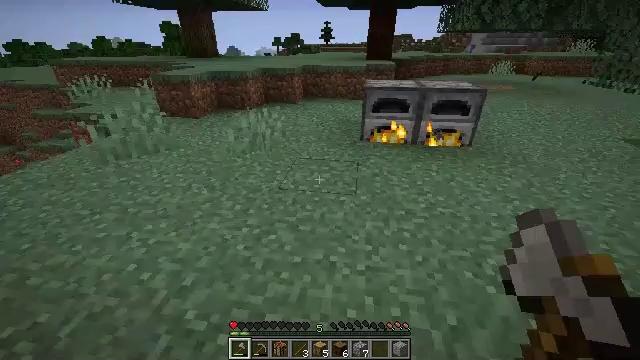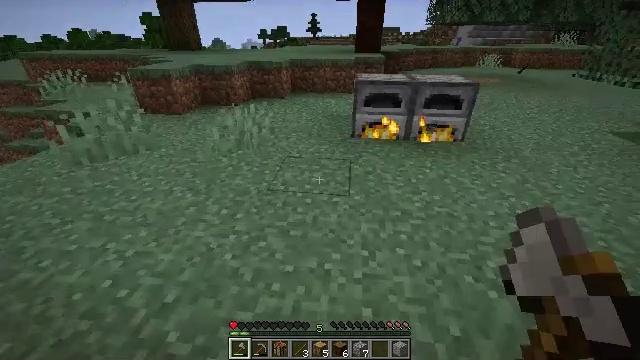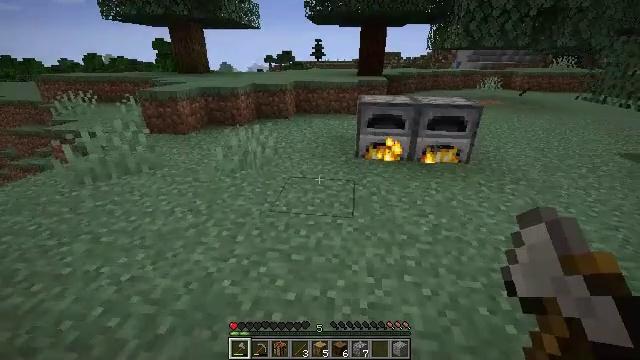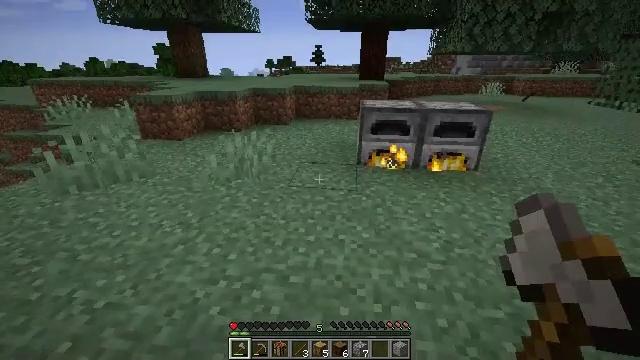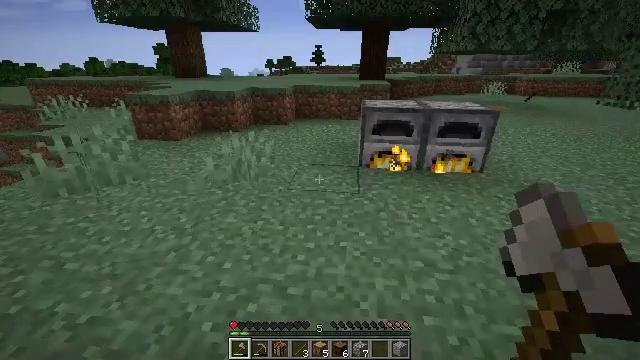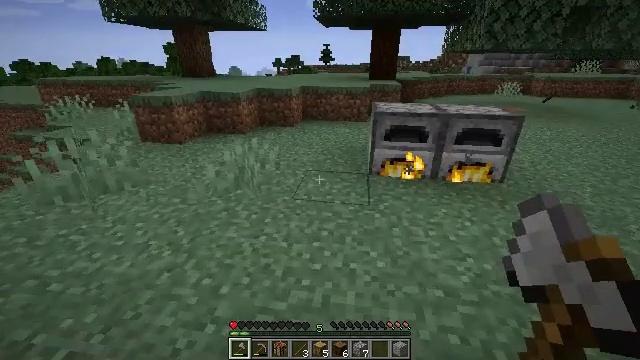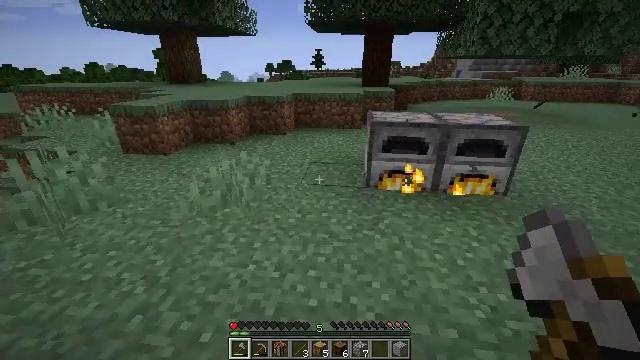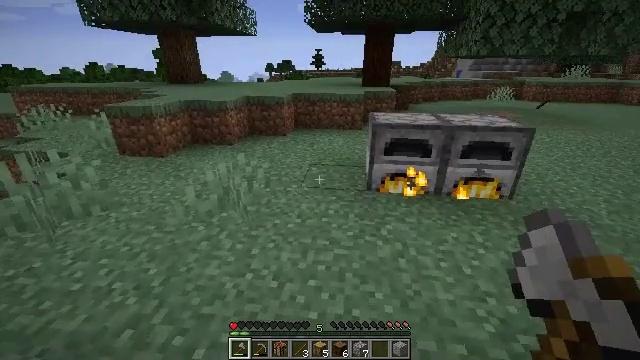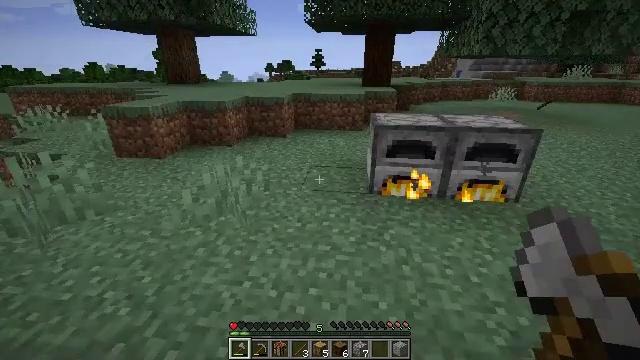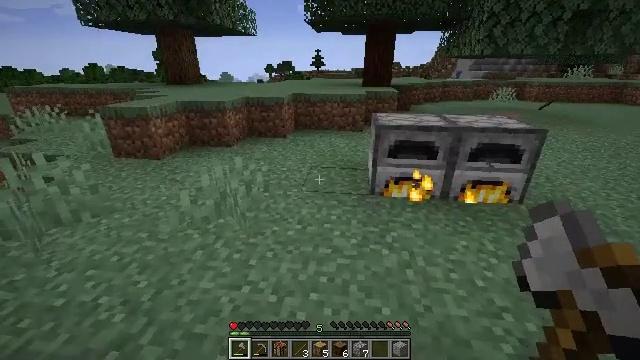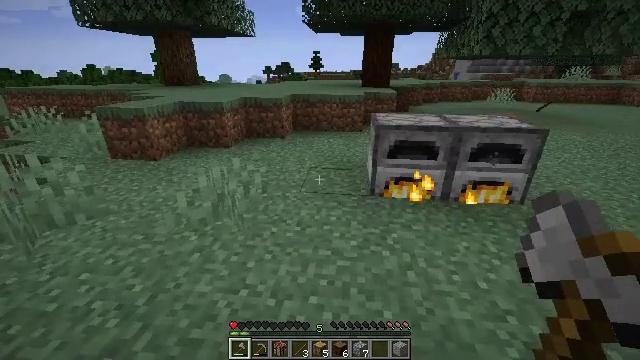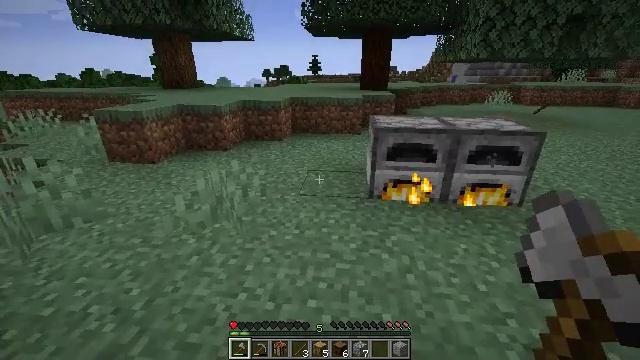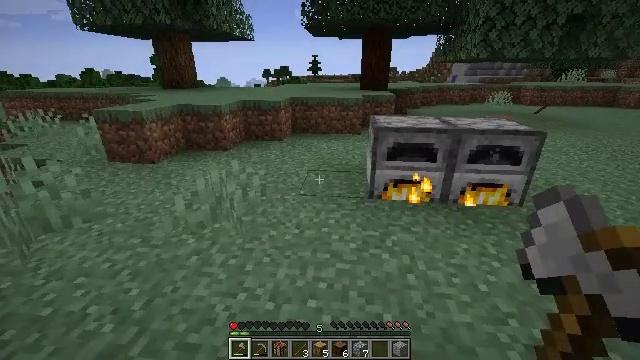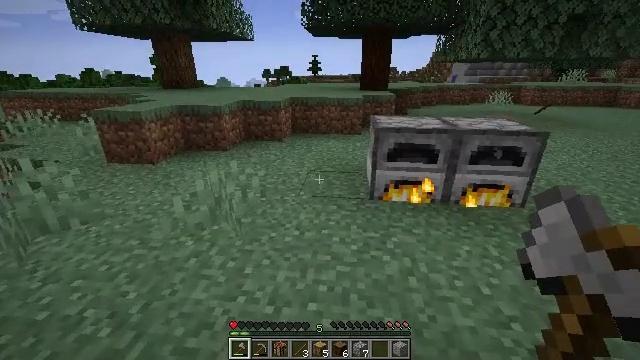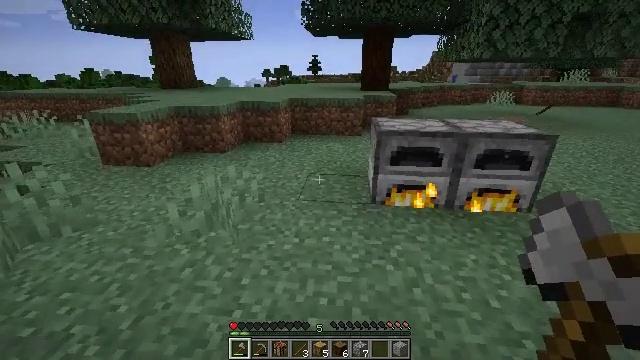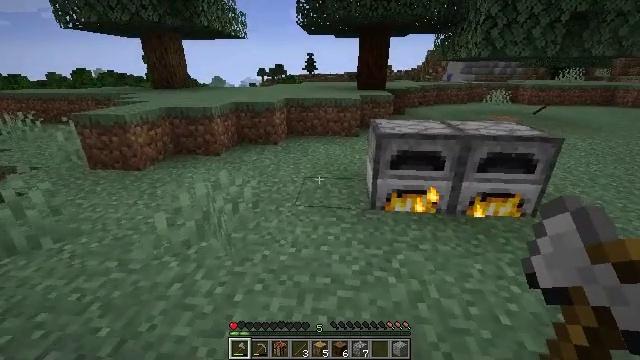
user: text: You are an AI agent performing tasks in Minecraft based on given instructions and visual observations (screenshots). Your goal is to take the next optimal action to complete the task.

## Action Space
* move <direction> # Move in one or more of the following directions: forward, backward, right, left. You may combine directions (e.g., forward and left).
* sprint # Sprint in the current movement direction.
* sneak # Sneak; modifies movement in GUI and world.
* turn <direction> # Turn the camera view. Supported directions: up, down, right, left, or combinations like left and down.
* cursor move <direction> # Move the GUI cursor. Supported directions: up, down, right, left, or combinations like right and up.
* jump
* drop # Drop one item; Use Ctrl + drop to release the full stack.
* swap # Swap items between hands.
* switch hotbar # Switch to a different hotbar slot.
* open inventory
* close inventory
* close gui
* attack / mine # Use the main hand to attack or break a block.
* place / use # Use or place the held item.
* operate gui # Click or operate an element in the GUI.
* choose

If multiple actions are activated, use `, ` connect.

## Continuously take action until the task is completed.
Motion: motion action
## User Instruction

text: Cook porkchop with the furnace.
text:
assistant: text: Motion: move forward, sprint, turn right and down
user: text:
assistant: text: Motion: move forward, sprint, turn up
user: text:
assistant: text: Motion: move forward, sprint
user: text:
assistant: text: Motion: move forward
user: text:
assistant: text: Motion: move forward, turn left
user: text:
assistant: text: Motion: move forward, turn right and up
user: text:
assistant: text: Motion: no_op
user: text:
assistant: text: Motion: no_op
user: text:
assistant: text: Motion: no_op
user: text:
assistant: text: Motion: no_op
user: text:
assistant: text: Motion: no_op
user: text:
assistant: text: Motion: no_op
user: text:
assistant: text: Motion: move forward
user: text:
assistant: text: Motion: move forward
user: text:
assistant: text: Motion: move forward
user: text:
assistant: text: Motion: move forward, turn right and down
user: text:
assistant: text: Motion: move forward, turn right and down
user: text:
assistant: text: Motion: move forward, turn right and down
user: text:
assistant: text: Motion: move forward
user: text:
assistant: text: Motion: move forward, turn right and down
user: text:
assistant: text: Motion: turn right, use / place
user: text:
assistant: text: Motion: use / place
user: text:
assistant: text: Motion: use / place
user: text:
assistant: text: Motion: turn up
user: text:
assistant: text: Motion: no_op
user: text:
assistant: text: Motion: open gui
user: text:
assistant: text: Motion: no_op
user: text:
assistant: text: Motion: sneak, cursor move up
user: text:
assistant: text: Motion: sneak, cursor move right and up
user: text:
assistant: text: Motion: sneak, cursor move right and up